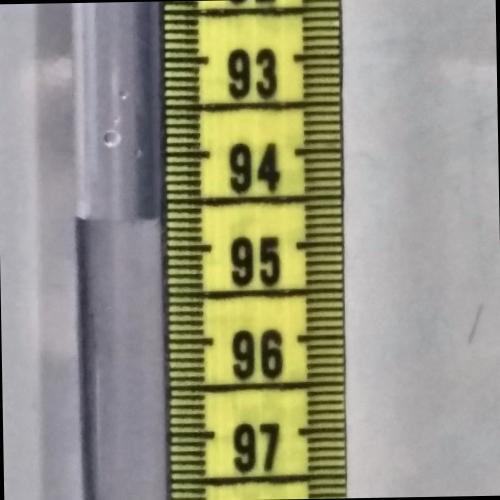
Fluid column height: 94.7 cm